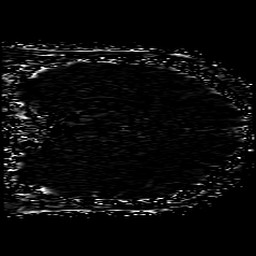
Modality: SWI
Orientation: coronal
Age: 38
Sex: female
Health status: ill
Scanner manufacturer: philips
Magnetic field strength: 3 T
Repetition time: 0.031 s